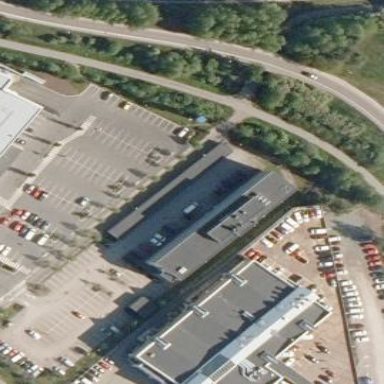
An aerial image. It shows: Building with carports for parking.